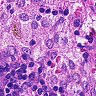
Metastatic tissue present: no